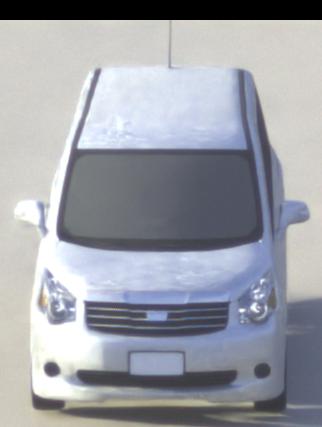
Make: Toyota
Model: Noah
Detailed model: Voxy R70G
Model produced from: 2007
Model produced until: 2013
Doors: 5
Color: white
Road condition: dry road
Daytime: morning or afternoon
Contrast: medium contrast